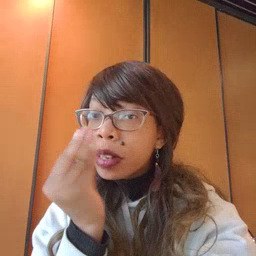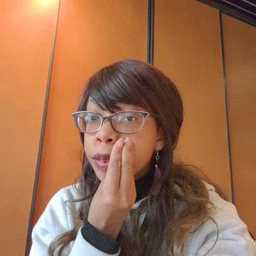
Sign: flower